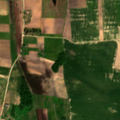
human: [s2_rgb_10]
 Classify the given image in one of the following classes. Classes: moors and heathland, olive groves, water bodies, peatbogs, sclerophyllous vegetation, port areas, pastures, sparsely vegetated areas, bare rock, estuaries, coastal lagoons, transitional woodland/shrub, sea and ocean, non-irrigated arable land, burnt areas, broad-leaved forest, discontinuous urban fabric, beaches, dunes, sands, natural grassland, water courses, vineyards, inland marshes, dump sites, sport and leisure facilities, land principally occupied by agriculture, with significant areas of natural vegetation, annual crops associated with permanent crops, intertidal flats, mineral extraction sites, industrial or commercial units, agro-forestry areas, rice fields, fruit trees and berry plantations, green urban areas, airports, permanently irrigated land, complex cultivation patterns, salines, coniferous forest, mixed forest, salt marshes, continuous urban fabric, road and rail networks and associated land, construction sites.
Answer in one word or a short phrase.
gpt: non-irrigated arable land, complex cultivation patterns